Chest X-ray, PA view. Patient: 62 years old, sex M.
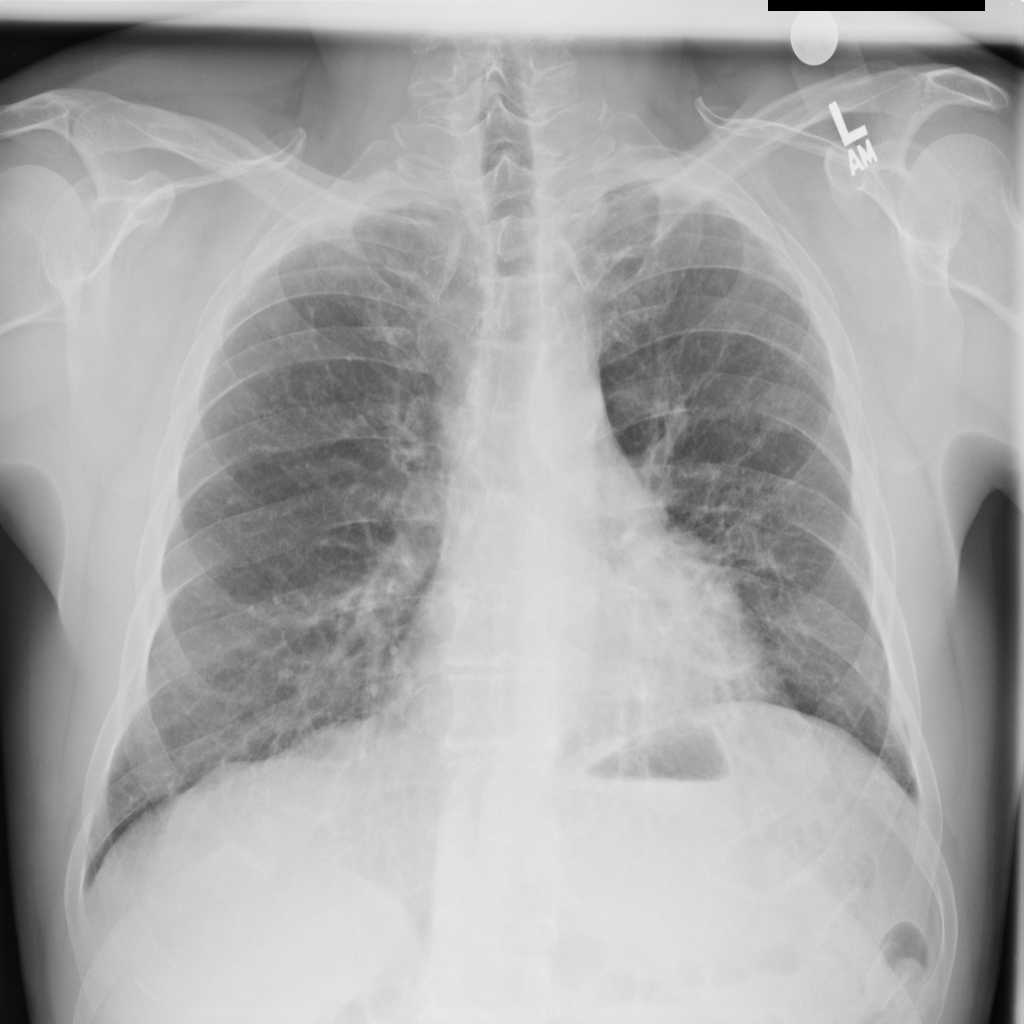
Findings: No Finding